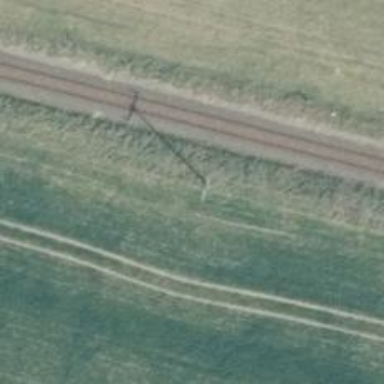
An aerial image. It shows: Minor power line with three cables.